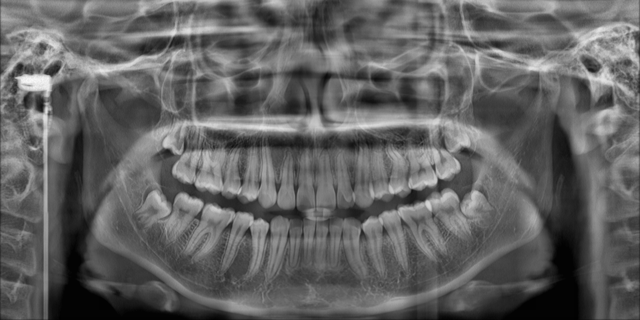
adult